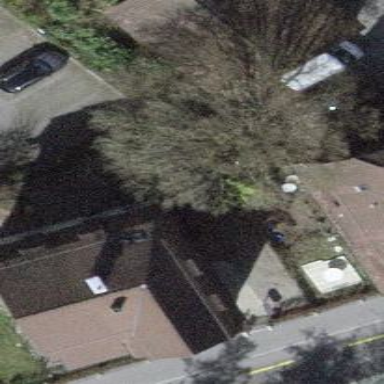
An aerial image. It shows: Detached residential building.